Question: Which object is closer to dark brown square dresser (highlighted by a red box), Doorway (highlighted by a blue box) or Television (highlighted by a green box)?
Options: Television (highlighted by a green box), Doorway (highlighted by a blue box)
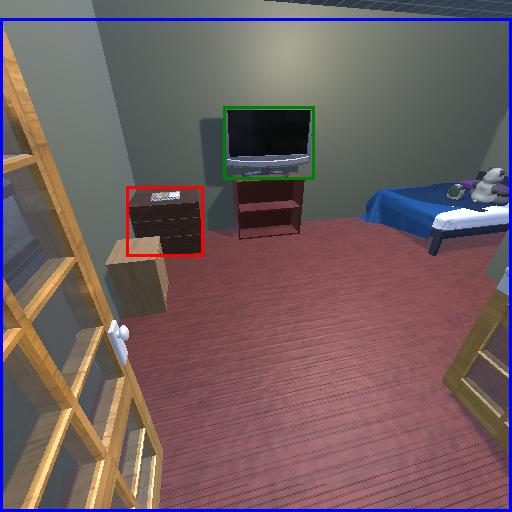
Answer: Television (highlighted by a green box)